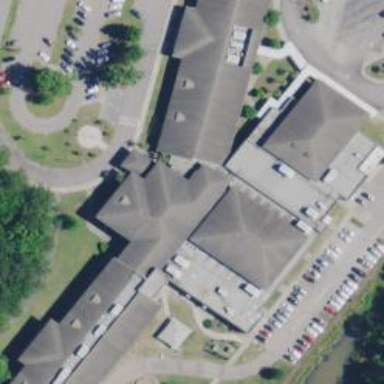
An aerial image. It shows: School.